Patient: sex F, age 36
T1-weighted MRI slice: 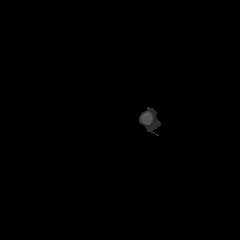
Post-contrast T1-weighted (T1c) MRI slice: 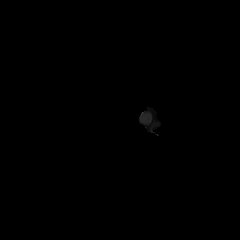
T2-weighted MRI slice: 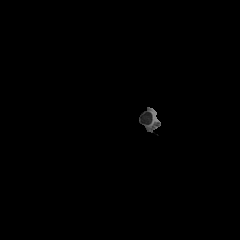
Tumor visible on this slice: no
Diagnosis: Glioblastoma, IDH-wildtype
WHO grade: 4